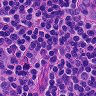
Metastatic tissue present: no